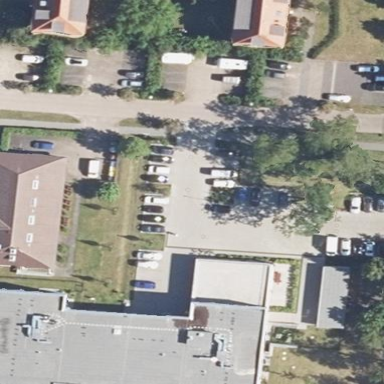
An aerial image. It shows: Parking area with surface.